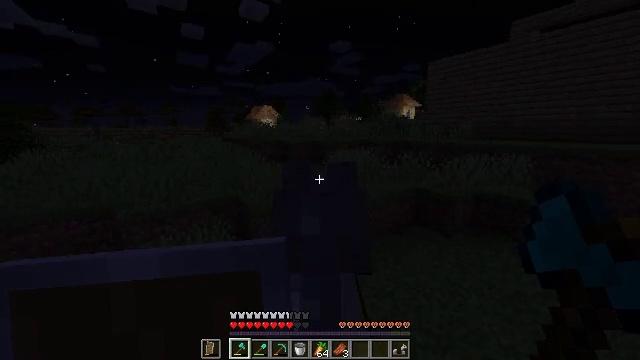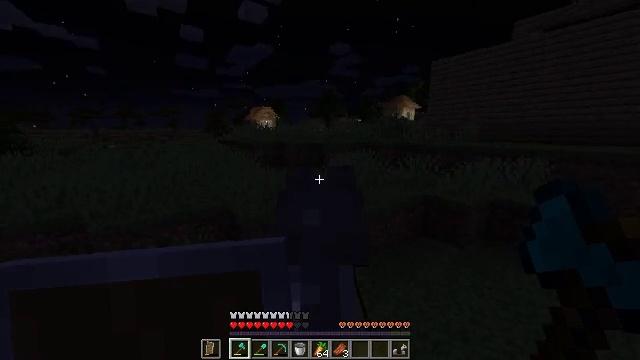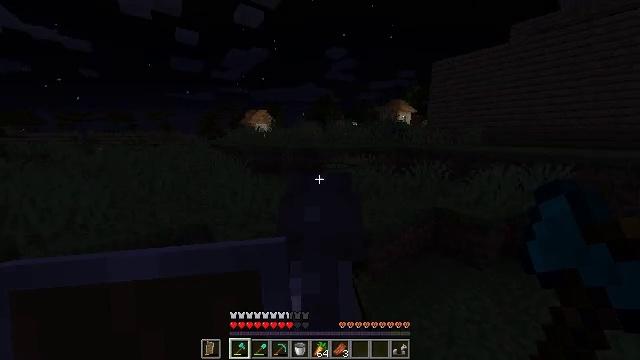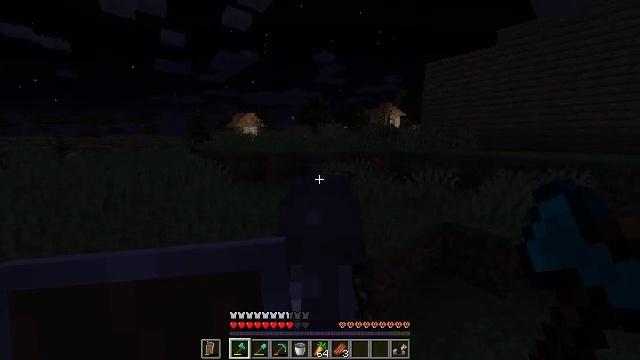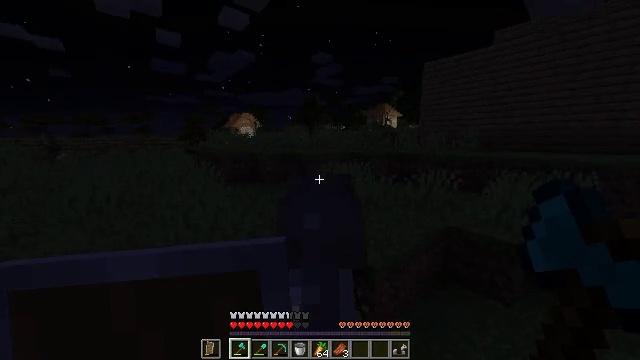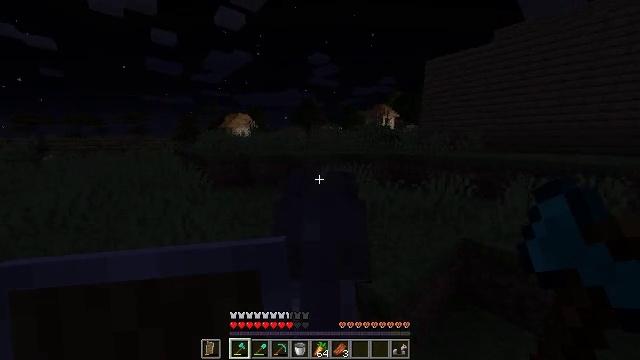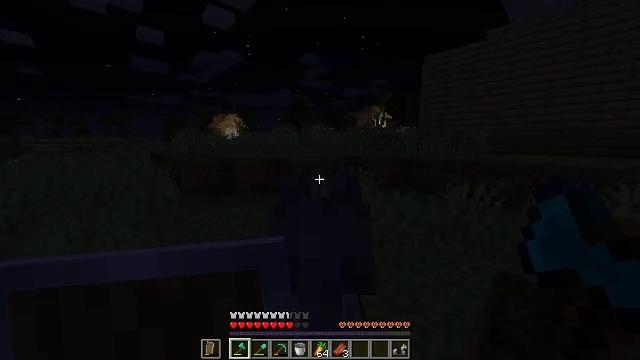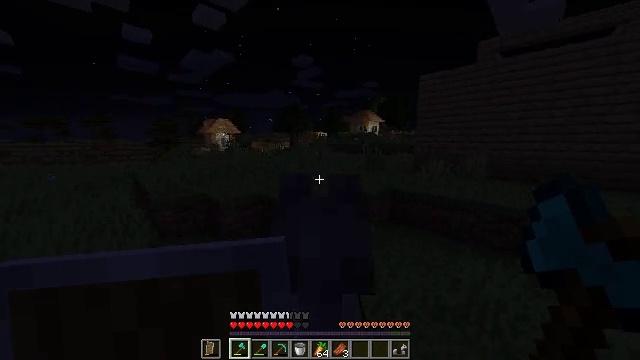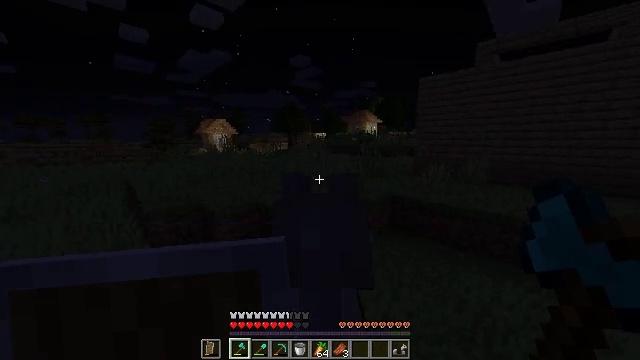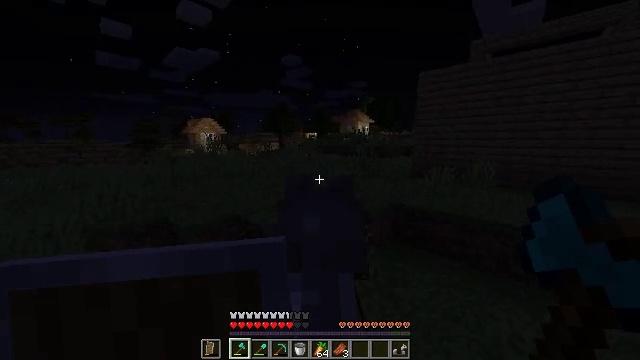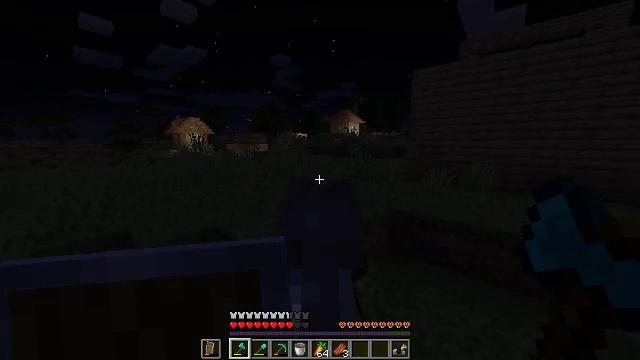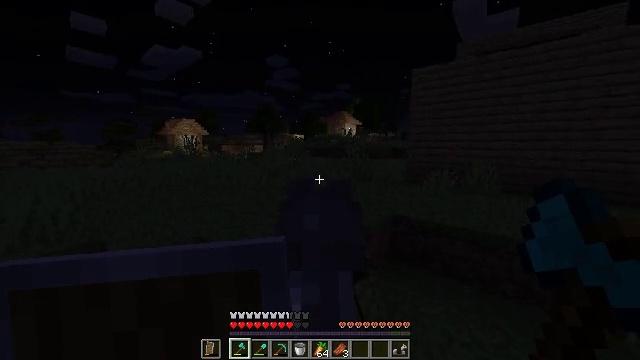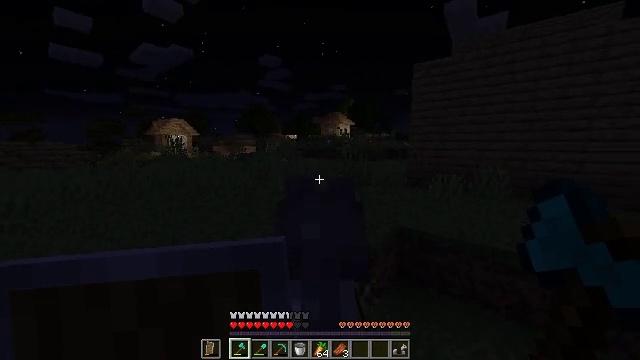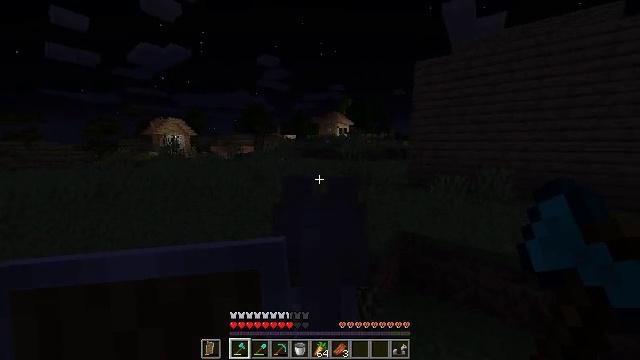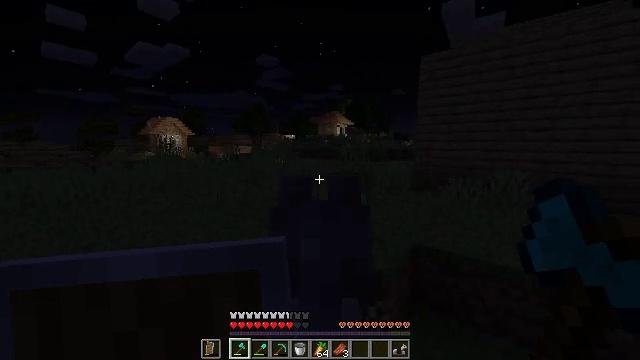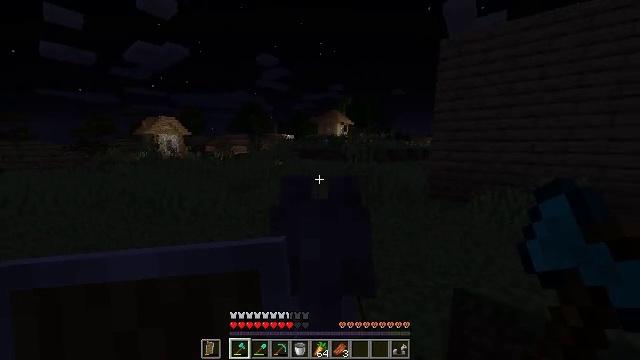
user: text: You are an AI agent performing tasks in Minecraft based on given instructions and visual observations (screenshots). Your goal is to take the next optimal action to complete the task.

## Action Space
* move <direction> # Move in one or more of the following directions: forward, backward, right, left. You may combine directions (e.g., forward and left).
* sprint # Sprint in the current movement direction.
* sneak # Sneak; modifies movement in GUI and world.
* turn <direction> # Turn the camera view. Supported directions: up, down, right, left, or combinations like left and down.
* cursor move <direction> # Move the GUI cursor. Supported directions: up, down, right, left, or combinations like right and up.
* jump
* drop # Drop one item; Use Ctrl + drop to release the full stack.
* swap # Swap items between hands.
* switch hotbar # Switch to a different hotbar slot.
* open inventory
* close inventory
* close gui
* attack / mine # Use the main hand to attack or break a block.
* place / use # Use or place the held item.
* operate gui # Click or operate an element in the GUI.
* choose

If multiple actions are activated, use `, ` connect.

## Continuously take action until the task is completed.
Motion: motion action
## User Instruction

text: Mine spruce planks to gather materials.
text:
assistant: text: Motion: move forward, sprint
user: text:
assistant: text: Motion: move forward, sprint, turn right
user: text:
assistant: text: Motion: move forward, sprint, turn right
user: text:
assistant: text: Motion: move forward, sprint
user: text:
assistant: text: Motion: move forward, sprint
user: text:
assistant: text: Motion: move forward, sprint, turn right
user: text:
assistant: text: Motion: move forward, sprint, turn right
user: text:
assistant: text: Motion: move forward, sprint, turn right
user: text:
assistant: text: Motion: move forward, sprint, turn right
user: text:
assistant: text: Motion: move forward, sprint, turn right
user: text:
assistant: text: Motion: move forward, sprint, turn right
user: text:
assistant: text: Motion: move forward, sprint, turn right
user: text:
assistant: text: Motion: move forward, sprint
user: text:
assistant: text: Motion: move forward, sprint
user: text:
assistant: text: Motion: move forward, sprint
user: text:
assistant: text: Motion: move forward, sprint
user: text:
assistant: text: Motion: move forward, sprint
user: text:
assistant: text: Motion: move forward, sprint
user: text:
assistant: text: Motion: move forward, sprint, turn right
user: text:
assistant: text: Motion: move forward, sprint, turn right
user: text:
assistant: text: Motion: move forward, sprint, turn right
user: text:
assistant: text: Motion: move forward, sprint, turn right
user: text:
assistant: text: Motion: move forward, sprint
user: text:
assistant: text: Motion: move forward, sprint
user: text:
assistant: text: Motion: move forward, sprint
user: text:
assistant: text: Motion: move forward, sprint
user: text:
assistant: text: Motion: move forward, sprint
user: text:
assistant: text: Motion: move forward, sprint
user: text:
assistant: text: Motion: move forward, sprint, turn right
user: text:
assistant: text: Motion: move forward, sprint, turn right